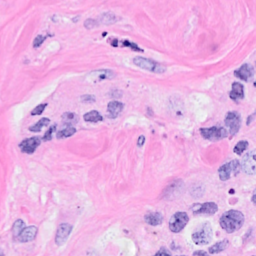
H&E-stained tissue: Breast